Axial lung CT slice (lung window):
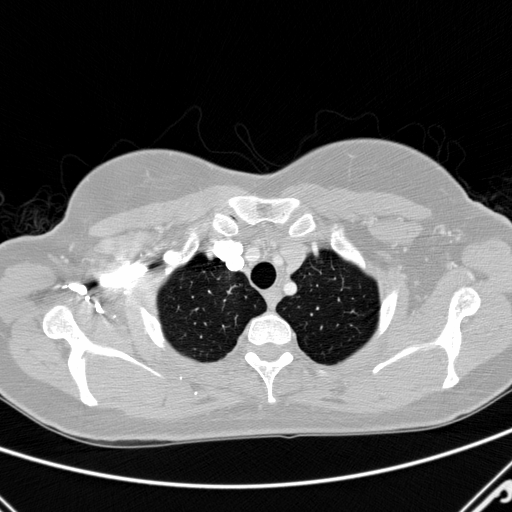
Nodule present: no